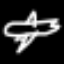
Label: airplane